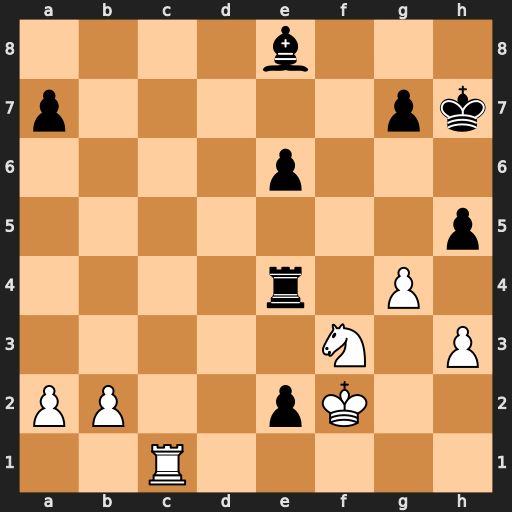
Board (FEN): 4b3/p5pk/4p3/7p/4r1P1/5N1P/PP2pK2/2R5
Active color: w
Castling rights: -
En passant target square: -
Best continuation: Ng5+ Kg6 Nxe4